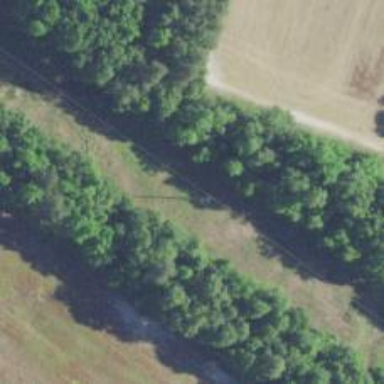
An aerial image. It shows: Power pole.